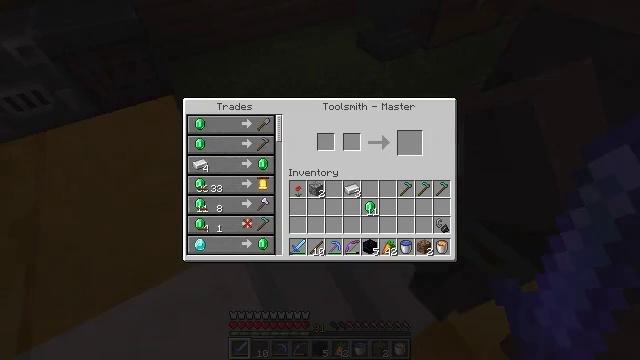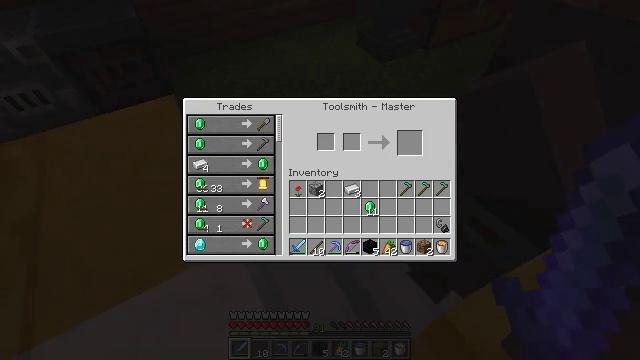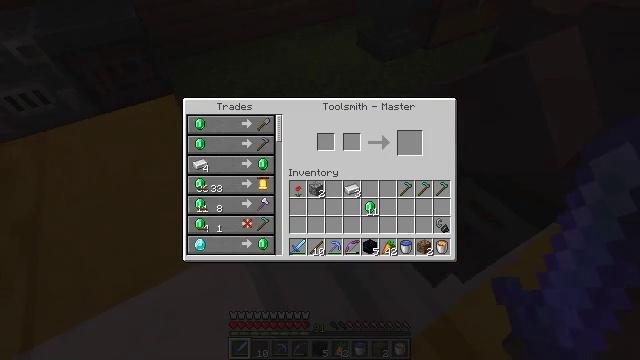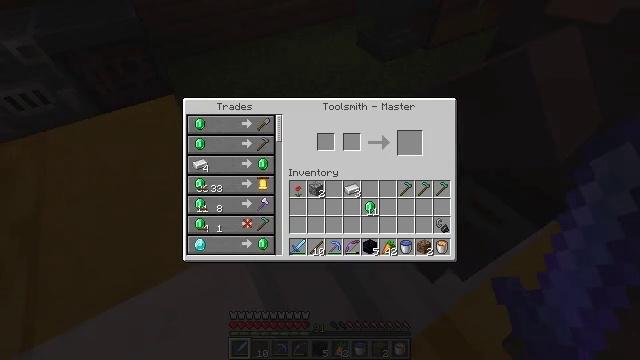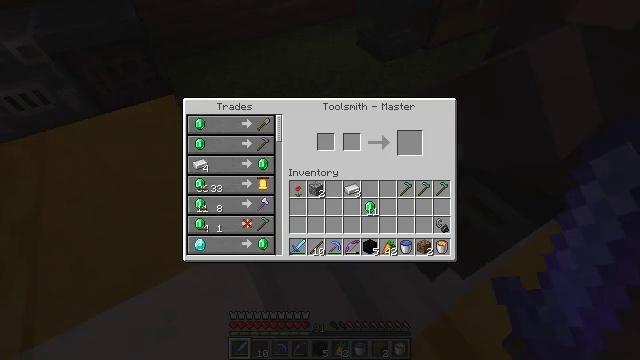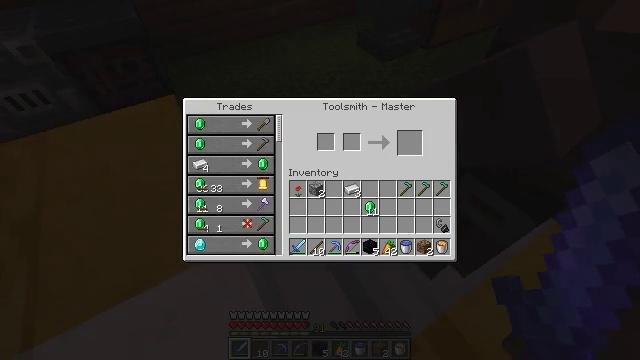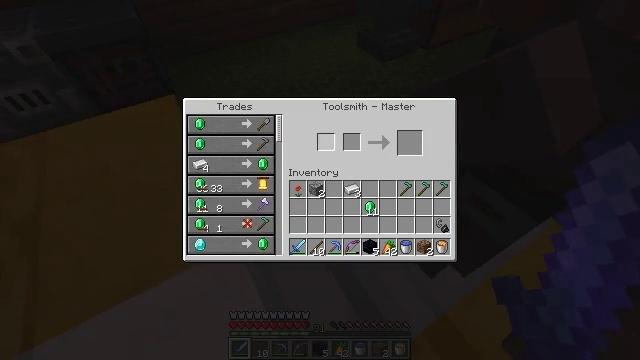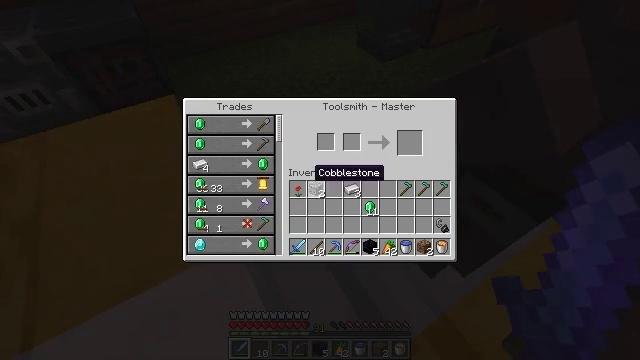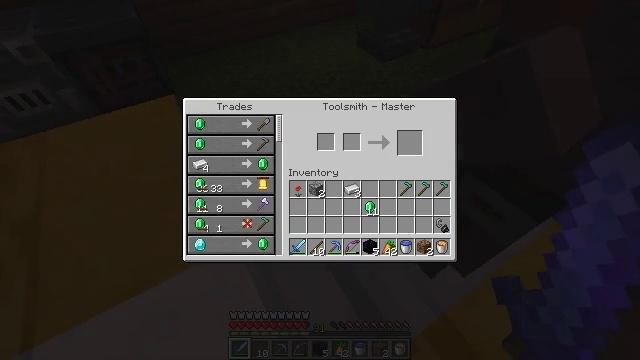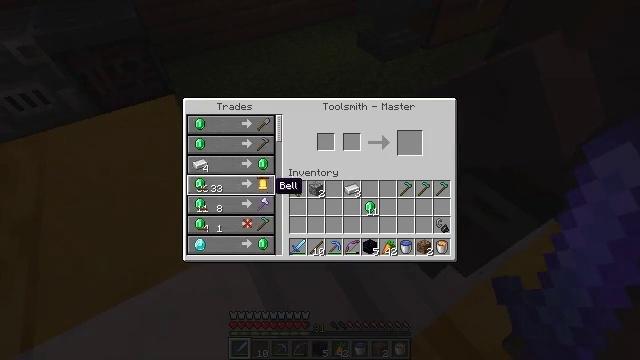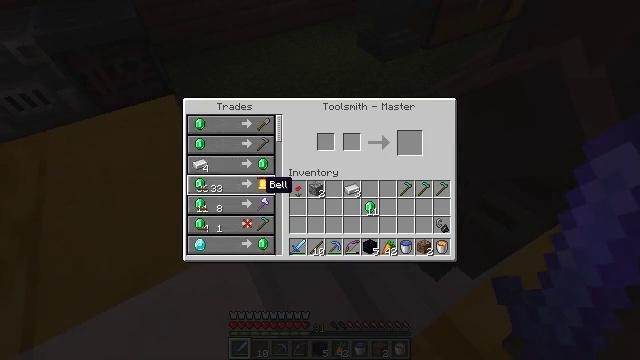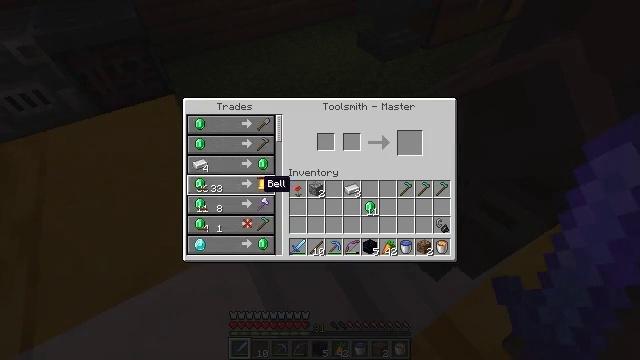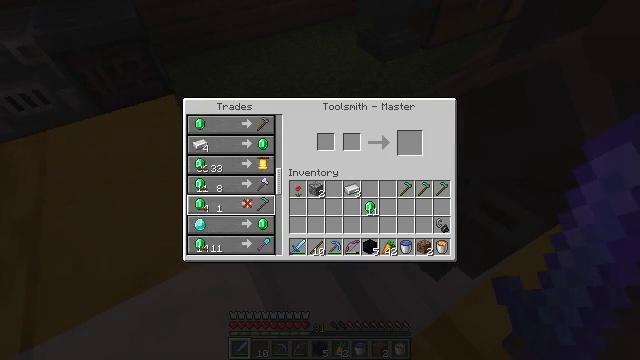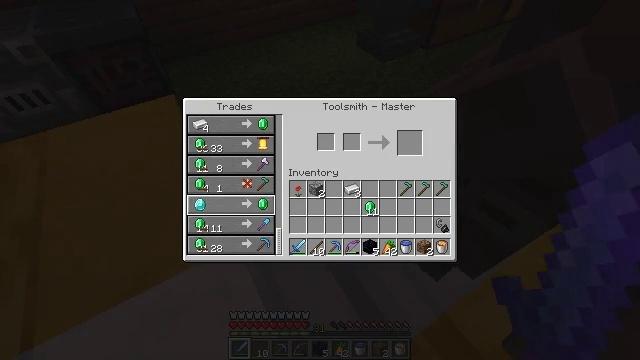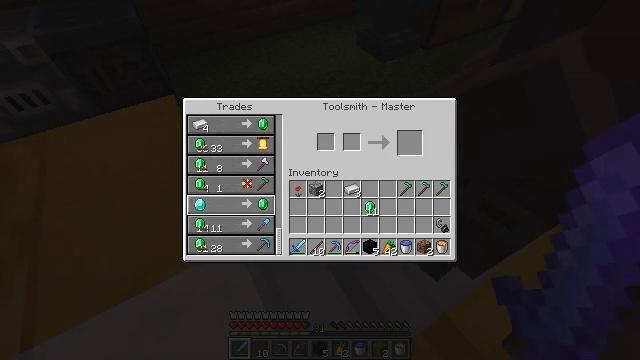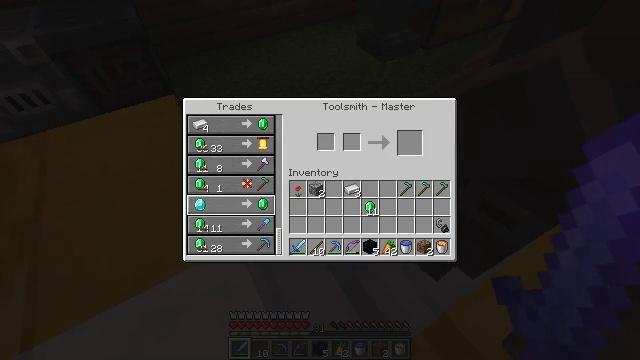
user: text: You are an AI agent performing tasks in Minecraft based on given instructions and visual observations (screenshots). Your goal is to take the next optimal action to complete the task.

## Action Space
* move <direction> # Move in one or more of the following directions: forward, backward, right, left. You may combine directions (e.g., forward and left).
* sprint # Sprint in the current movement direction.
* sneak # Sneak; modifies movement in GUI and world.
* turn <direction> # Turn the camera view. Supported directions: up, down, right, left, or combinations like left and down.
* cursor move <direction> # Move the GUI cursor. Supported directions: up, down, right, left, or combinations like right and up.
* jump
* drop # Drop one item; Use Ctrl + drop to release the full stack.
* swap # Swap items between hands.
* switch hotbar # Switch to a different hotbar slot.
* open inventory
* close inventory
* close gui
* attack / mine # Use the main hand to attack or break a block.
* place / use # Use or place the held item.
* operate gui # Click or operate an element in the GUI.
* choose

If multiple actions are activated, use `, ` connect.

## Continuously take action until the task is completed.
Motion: motion action
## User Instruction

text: Remove a diamond hoe from the inventory.
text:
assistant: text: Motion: cursor move right and up
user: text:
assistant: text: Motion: no_op
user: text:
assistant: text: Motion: no_op
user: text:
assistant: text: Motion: cursor move left
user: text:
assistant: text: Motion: cursor move left and down
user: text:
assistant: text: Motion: cursor move left and down
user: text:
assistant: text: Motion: cursor move left and down
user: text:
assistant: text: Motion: cursor move left and down
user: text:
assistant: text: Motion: cursor move left
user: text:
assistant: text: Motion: cursor move left
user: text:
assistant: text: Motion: no_op
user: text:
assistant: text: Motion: no_op
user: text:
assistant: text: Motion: no_op
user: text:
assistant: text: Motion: no_op
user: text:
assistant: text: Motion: no_op
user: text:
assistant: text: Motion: no_op
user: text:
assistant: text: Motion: no_op
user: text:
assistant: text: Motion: no_op
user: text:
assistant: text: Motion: no_op
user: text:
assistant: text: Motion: no_op
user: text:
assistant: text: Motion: no_op
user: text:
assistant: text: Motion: no_op
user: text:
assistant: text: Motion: no_op
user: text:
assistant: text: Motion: no_op
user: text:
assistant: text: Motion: no_op
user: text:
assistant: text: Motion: no_op
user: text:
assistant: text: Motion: no_op
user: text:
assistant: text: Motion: no_op
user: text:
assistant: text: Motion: no_op
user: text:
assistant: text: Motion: cursor move down